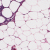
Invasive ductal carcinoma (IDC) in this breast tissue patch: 0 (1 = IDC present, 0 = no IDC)